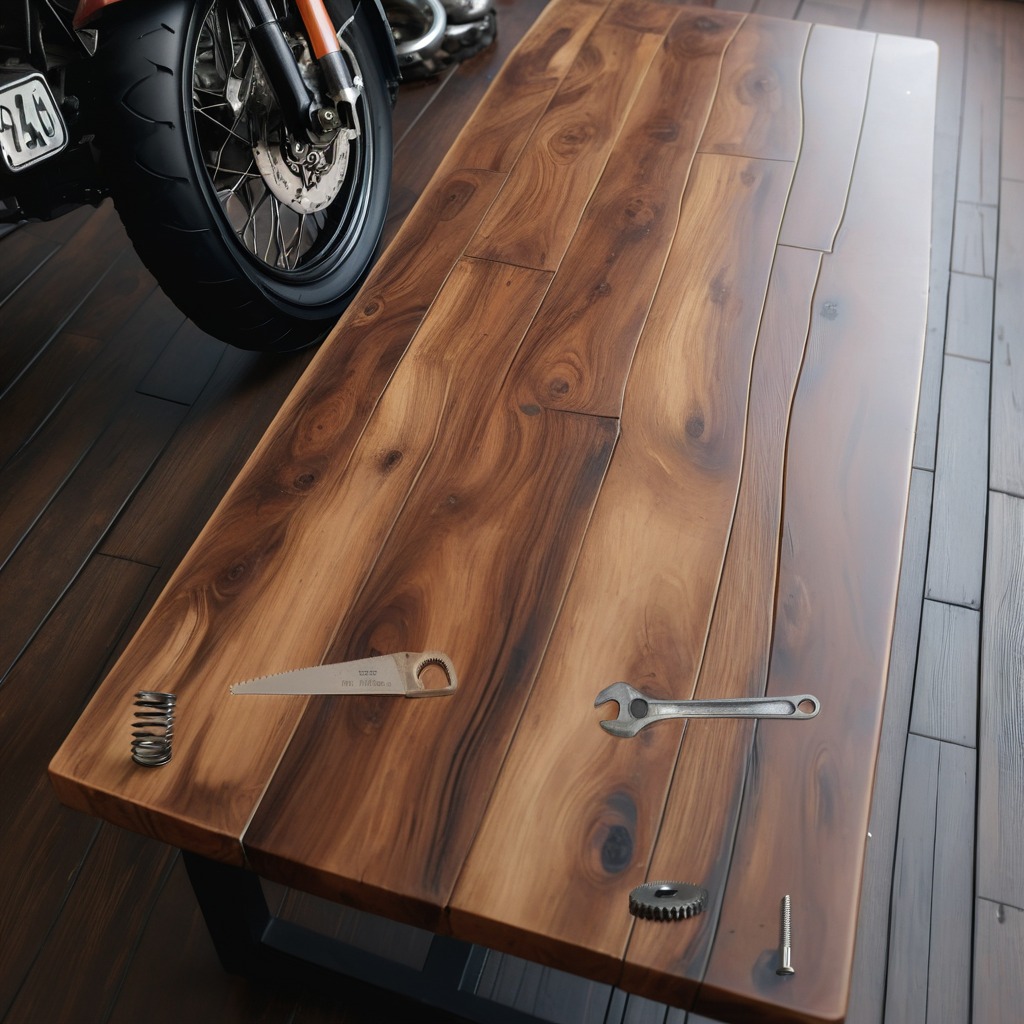
A gear with teeth, a machine screw, a coiled metal spring, a saw, and a wrench are lying on the wooden table.